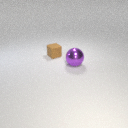
small brown rubber cube behind large purple metal sphere